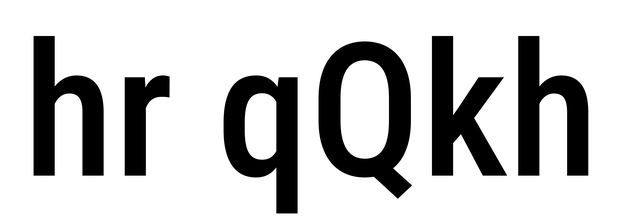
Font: Roboto_Condensed_Medium